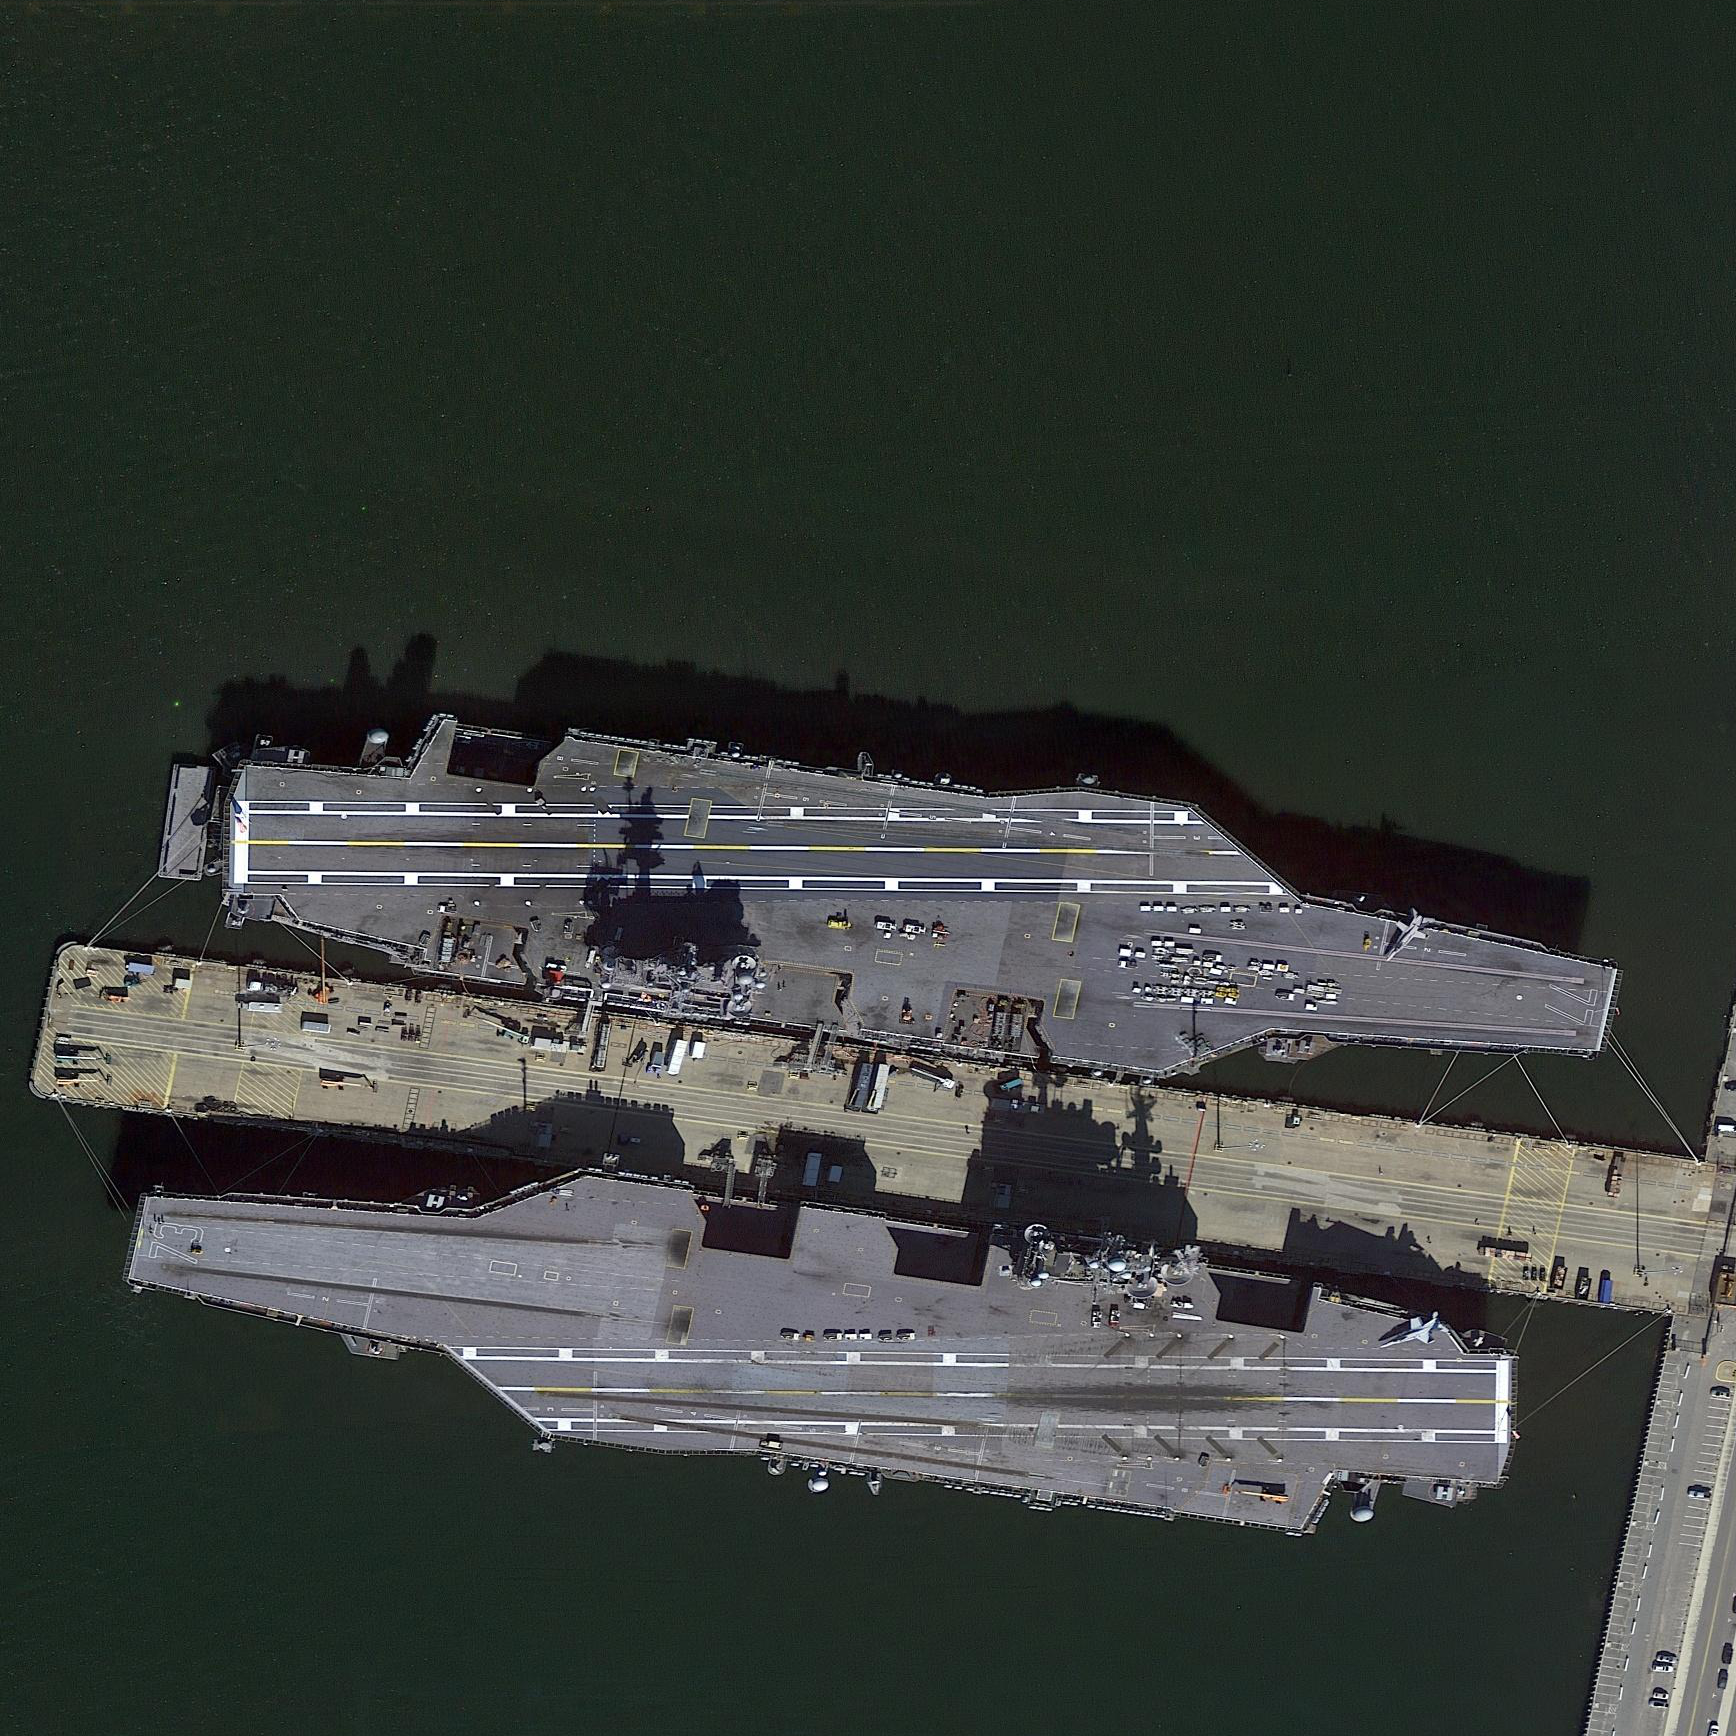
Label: aircraft_carrier